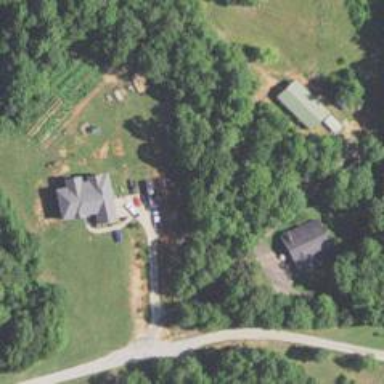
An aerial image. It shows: Driveway leading to service road.